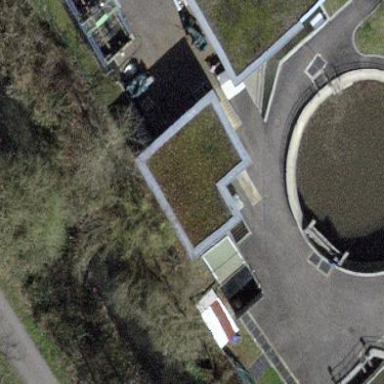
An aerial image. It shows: Building with tiled roof.